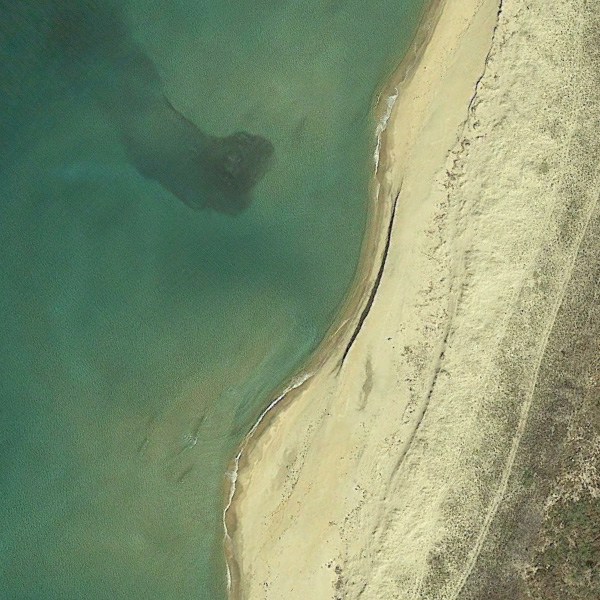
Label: Beach